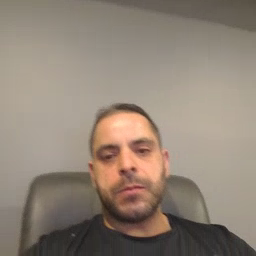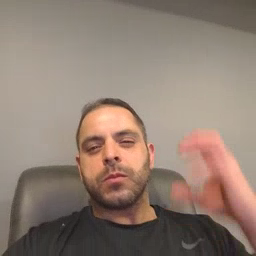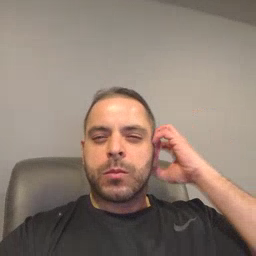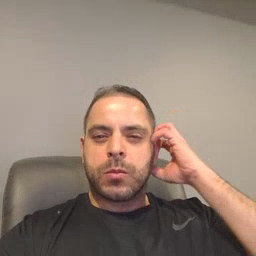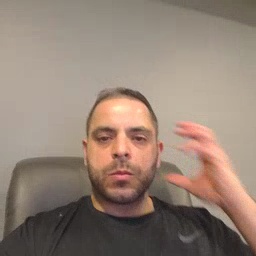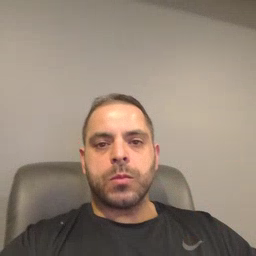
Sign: radio